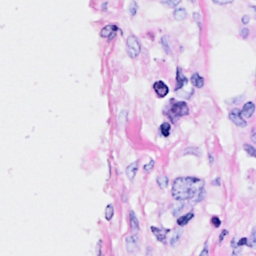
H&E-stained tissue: Breast